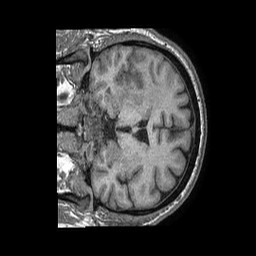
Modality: T1w
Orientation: coronal
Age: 50
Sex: male
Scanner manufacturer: philips
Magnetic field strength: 1.5 T
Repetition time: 0.007571 s
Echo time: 0.003447 s